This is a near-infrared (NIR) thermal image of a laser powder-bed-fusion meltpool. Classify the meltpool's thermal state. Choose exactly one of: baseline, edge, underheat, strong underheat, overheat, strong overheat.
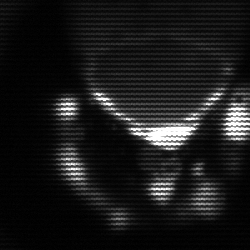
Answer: edge